Interaction volume radius: 5 \u00c5
Interaction volume height: 10 \u00c5
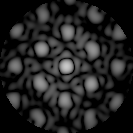
Disorder parameter: 0.3275